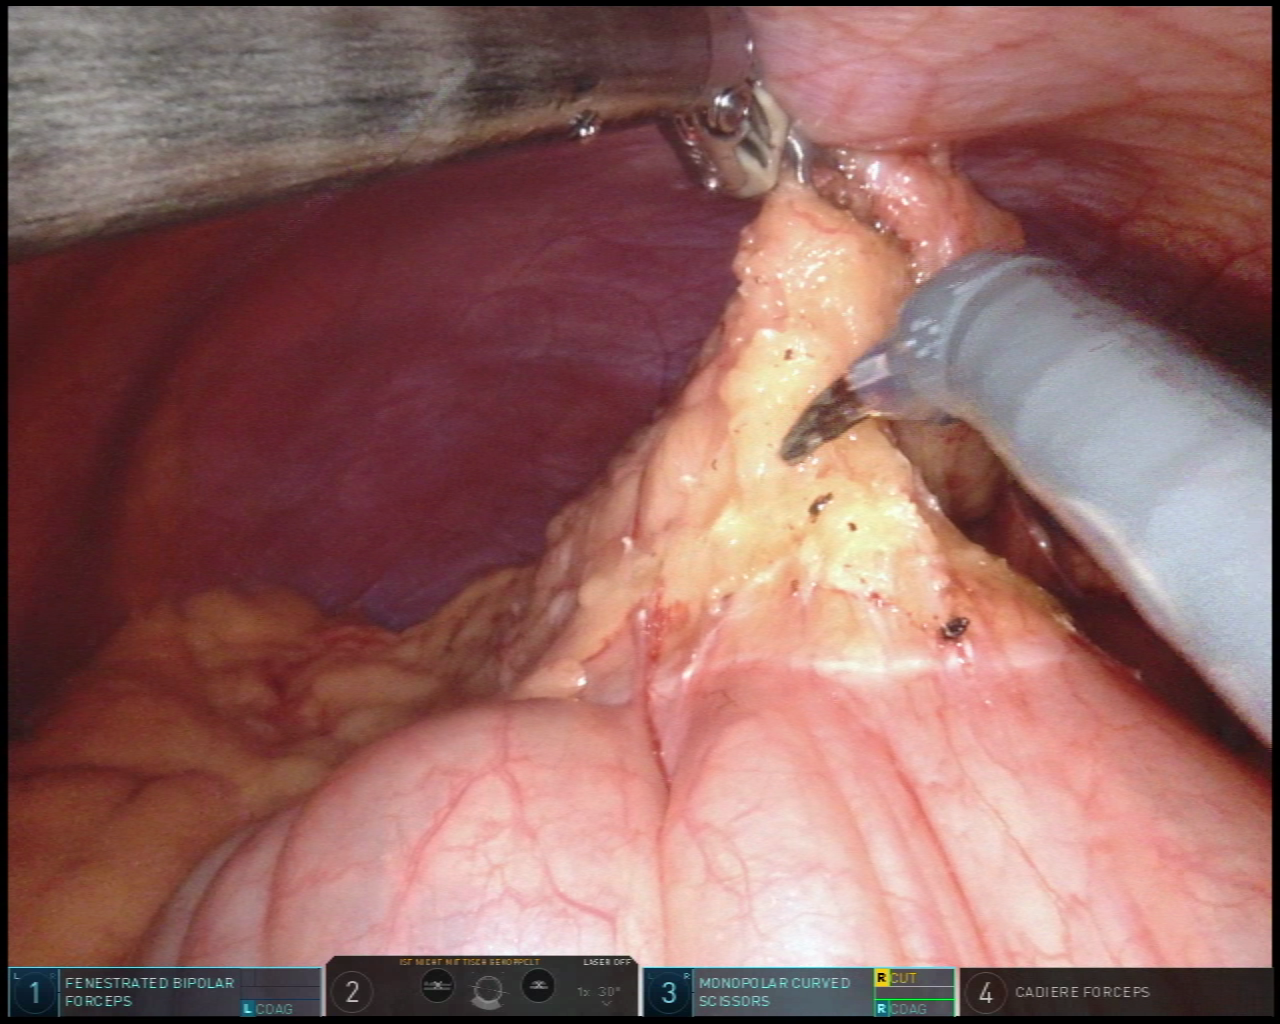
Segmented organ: colon
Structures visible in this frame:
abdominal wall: yes
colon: yes
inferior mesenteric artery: no
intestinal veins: no
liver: no
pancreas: no
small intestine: no
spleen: no
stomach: no
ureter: no
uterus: no
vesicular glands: no